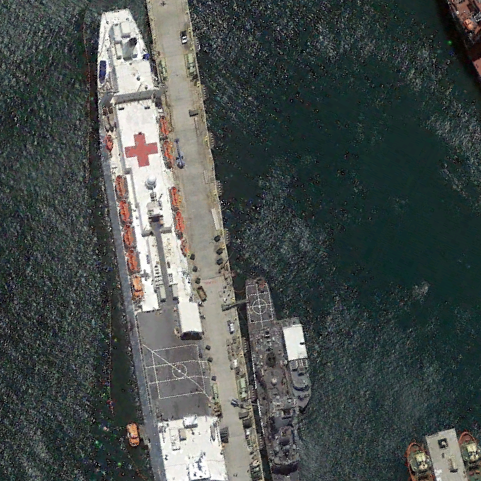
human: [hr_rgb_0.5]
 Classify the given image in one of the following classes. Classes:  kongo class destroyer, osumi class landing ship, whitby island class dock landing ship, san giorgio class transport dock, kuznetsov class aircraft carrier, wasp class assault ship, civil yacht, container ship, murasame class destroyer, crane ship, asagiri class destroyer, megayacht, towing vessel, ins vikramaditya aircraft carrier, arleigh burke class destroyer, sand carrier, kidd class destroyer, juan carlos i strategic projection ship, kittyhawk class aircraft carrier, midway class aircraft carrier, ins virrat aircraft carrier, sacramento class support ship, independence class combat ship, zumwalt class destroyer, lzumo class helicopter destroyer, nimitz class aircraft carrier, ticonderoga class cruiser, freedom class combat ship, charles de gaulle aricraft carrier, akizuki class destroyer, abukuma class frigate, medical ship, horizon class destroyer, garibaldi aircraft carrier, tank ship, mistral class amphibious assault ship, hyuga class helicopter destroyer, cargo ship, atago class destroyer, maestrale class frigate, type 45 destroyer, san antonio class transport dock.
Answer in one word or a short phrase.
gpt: Medical ship